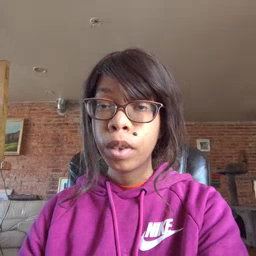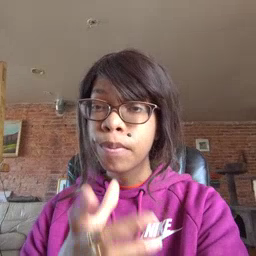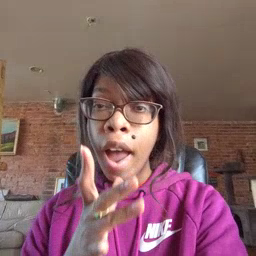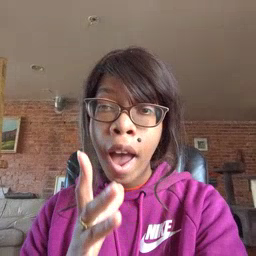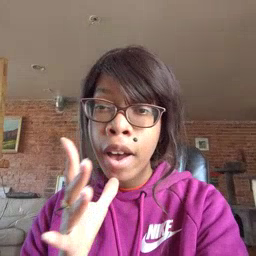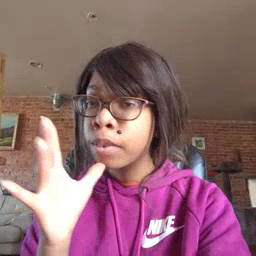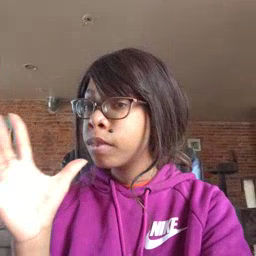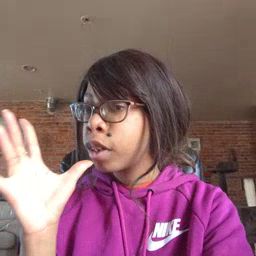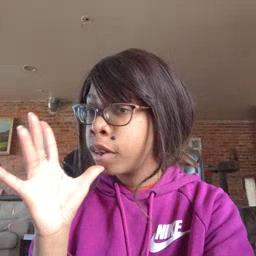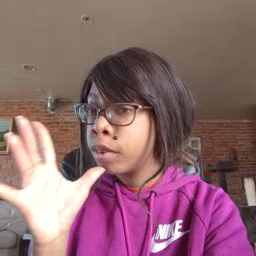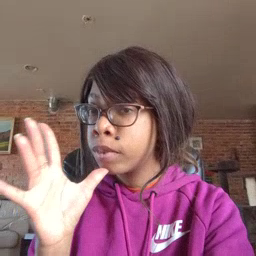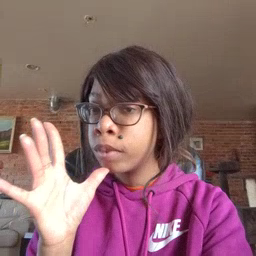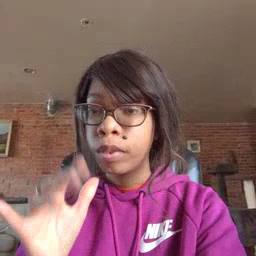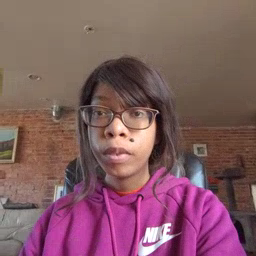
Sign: mom